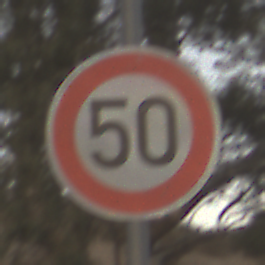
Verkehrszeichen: Geschwindigkeit50
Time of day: SunriseSunset
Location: Outdoor (RoadRail)
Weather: PartlyCloudy
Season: NotSpecified
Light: Natural